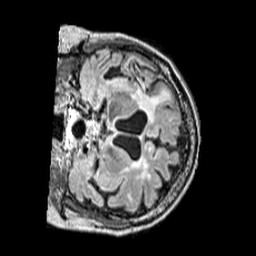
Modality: FLAIR
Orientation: coronal
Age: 79
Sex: female
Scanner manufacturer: siemens
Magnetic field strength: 3 T
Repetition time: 5 s
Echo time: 0.387 s